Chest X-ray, PA view. Patient: 51 years old, sex M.
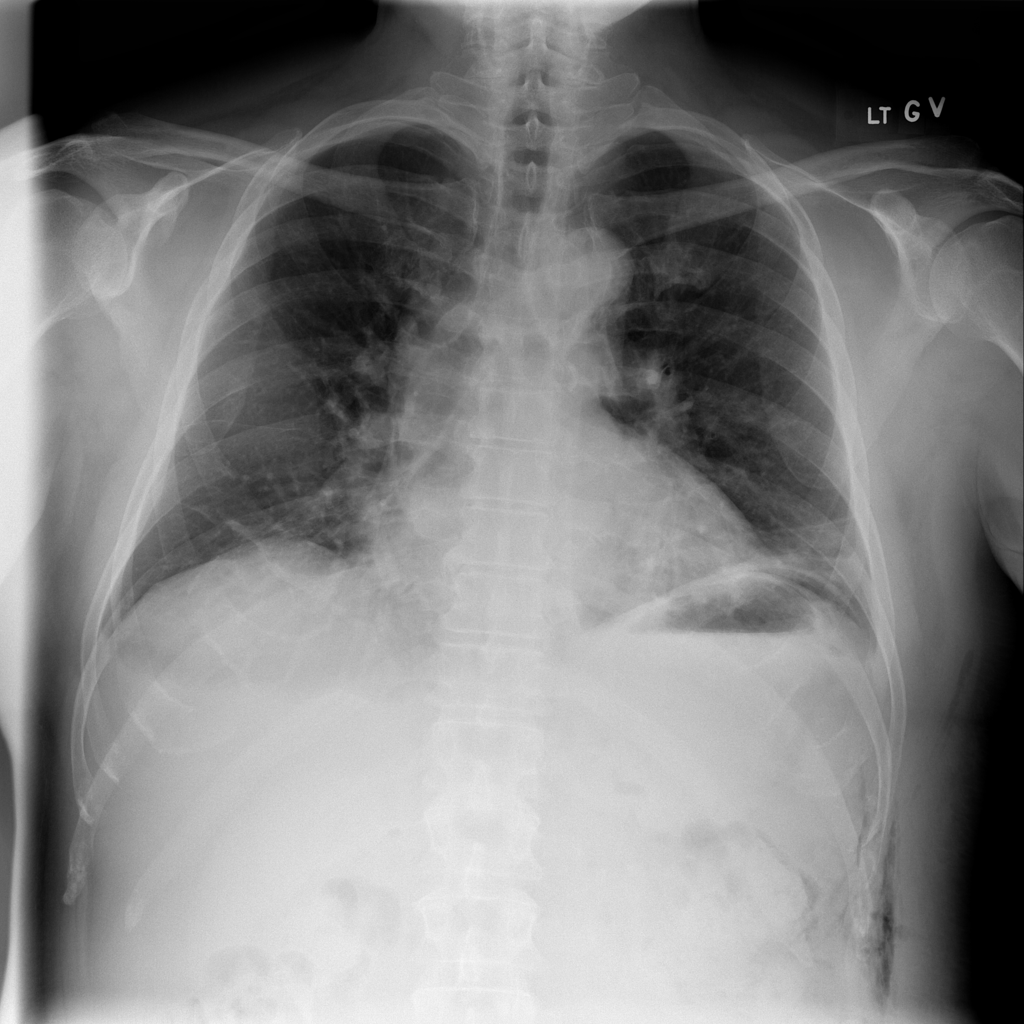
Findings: Atelectasis, Consolidation, Effusion, Mass, Pleural_Thickening